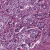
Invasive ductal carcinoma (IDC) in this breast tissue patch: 1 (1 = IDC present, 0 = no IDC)